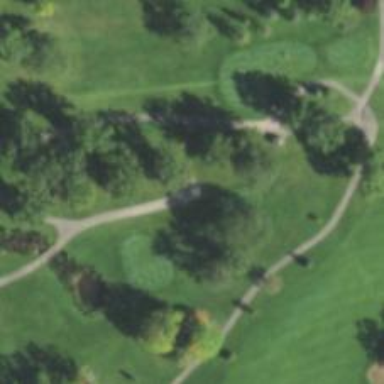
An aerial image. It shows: Path for both road and golf.